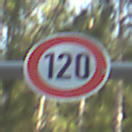
Verkehrszeichen: Geschwindigkeit120
Umgebung: Outdoor, Nature
Tageszeit: MorningAfternoon
Wetter: Clear
Licht: Natural
Jahreszeit: NotSpecified
Kontrast: LowContrast